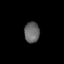
Tissue: lung
Cell type: Epithelial cells
Senescence score: 0.2416
Nuclear area (px): 310
Mean DAPI intensity: 102.51